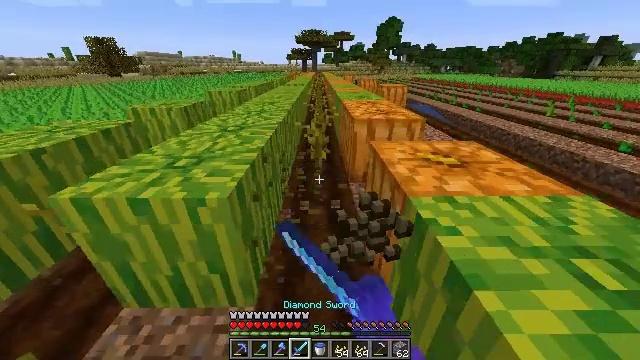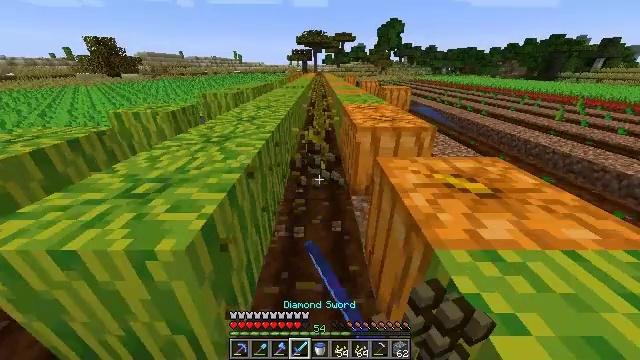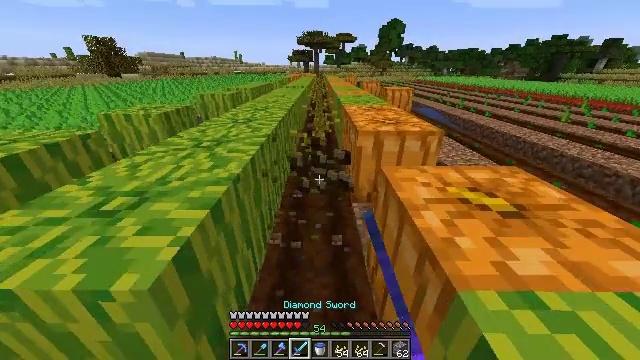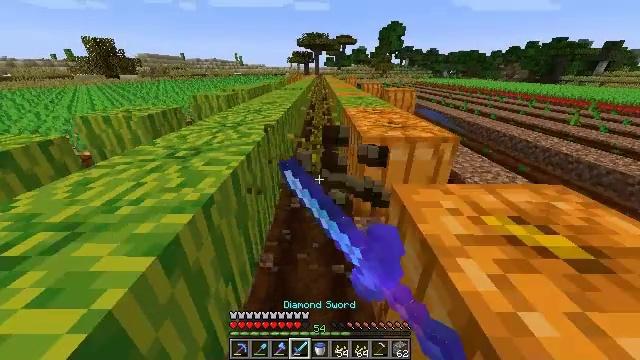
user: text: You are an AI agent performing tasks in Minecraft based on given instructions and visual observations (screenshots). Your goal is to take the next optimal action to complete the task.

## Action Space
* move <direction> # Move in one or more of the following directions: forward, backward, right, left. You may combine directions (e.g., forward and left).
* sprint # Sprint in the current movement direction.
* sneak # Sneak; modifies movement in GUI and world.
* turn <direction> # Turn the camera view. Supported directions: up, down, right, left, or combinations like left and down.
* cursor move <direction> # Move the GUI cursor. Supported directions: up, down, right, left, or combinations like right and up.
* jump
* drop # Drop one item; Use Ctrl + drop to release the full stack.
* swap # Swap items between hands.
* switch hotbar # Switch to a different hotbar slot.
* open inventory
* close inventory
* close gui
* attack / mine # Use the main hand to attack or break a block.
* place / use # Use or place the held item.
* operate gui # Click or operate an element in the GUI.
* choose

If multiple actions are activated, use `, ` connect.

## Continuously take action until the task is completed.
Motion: motion action
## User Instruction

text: Detach the attached melon stem from the melon.
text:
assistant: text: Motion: move forward, sprint, attack / mine
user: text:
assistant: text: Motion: move forward, sprint, attack / mine
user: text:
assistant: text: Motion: move forward, sprint, attack / mine
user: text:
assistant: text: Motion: sprint, attack / mine